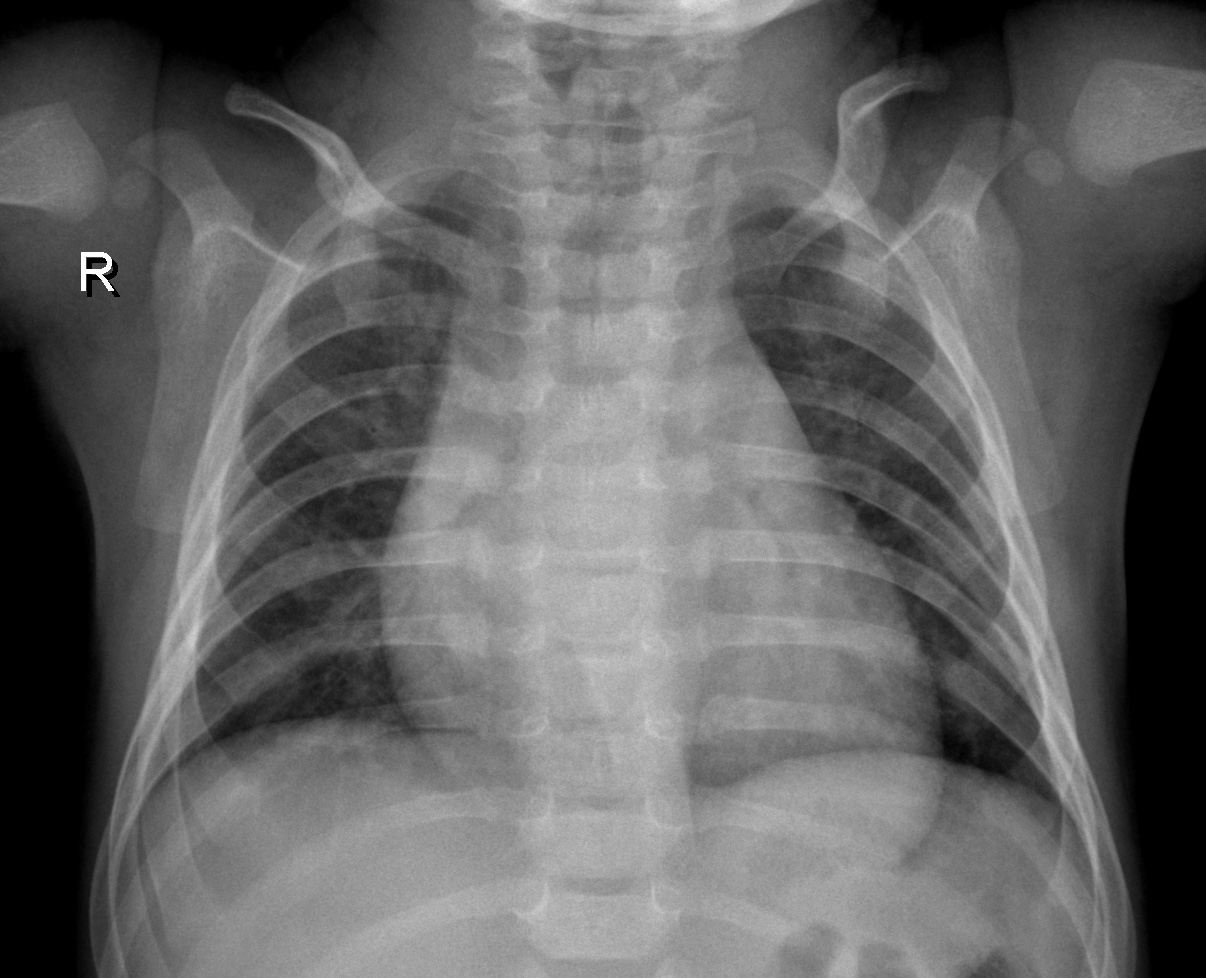
Diagnosis: NORMAL